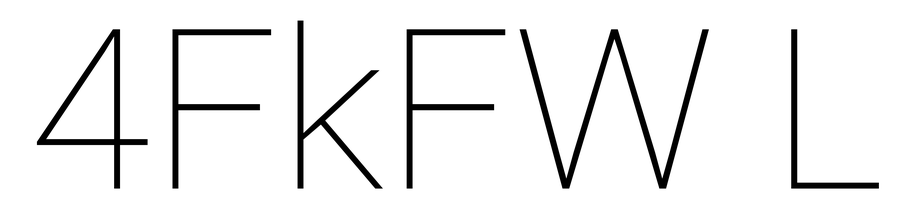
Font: Roboto_Thin